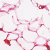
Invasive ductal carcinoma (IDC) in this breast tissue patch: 0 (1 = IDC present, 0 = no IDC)